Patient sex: M
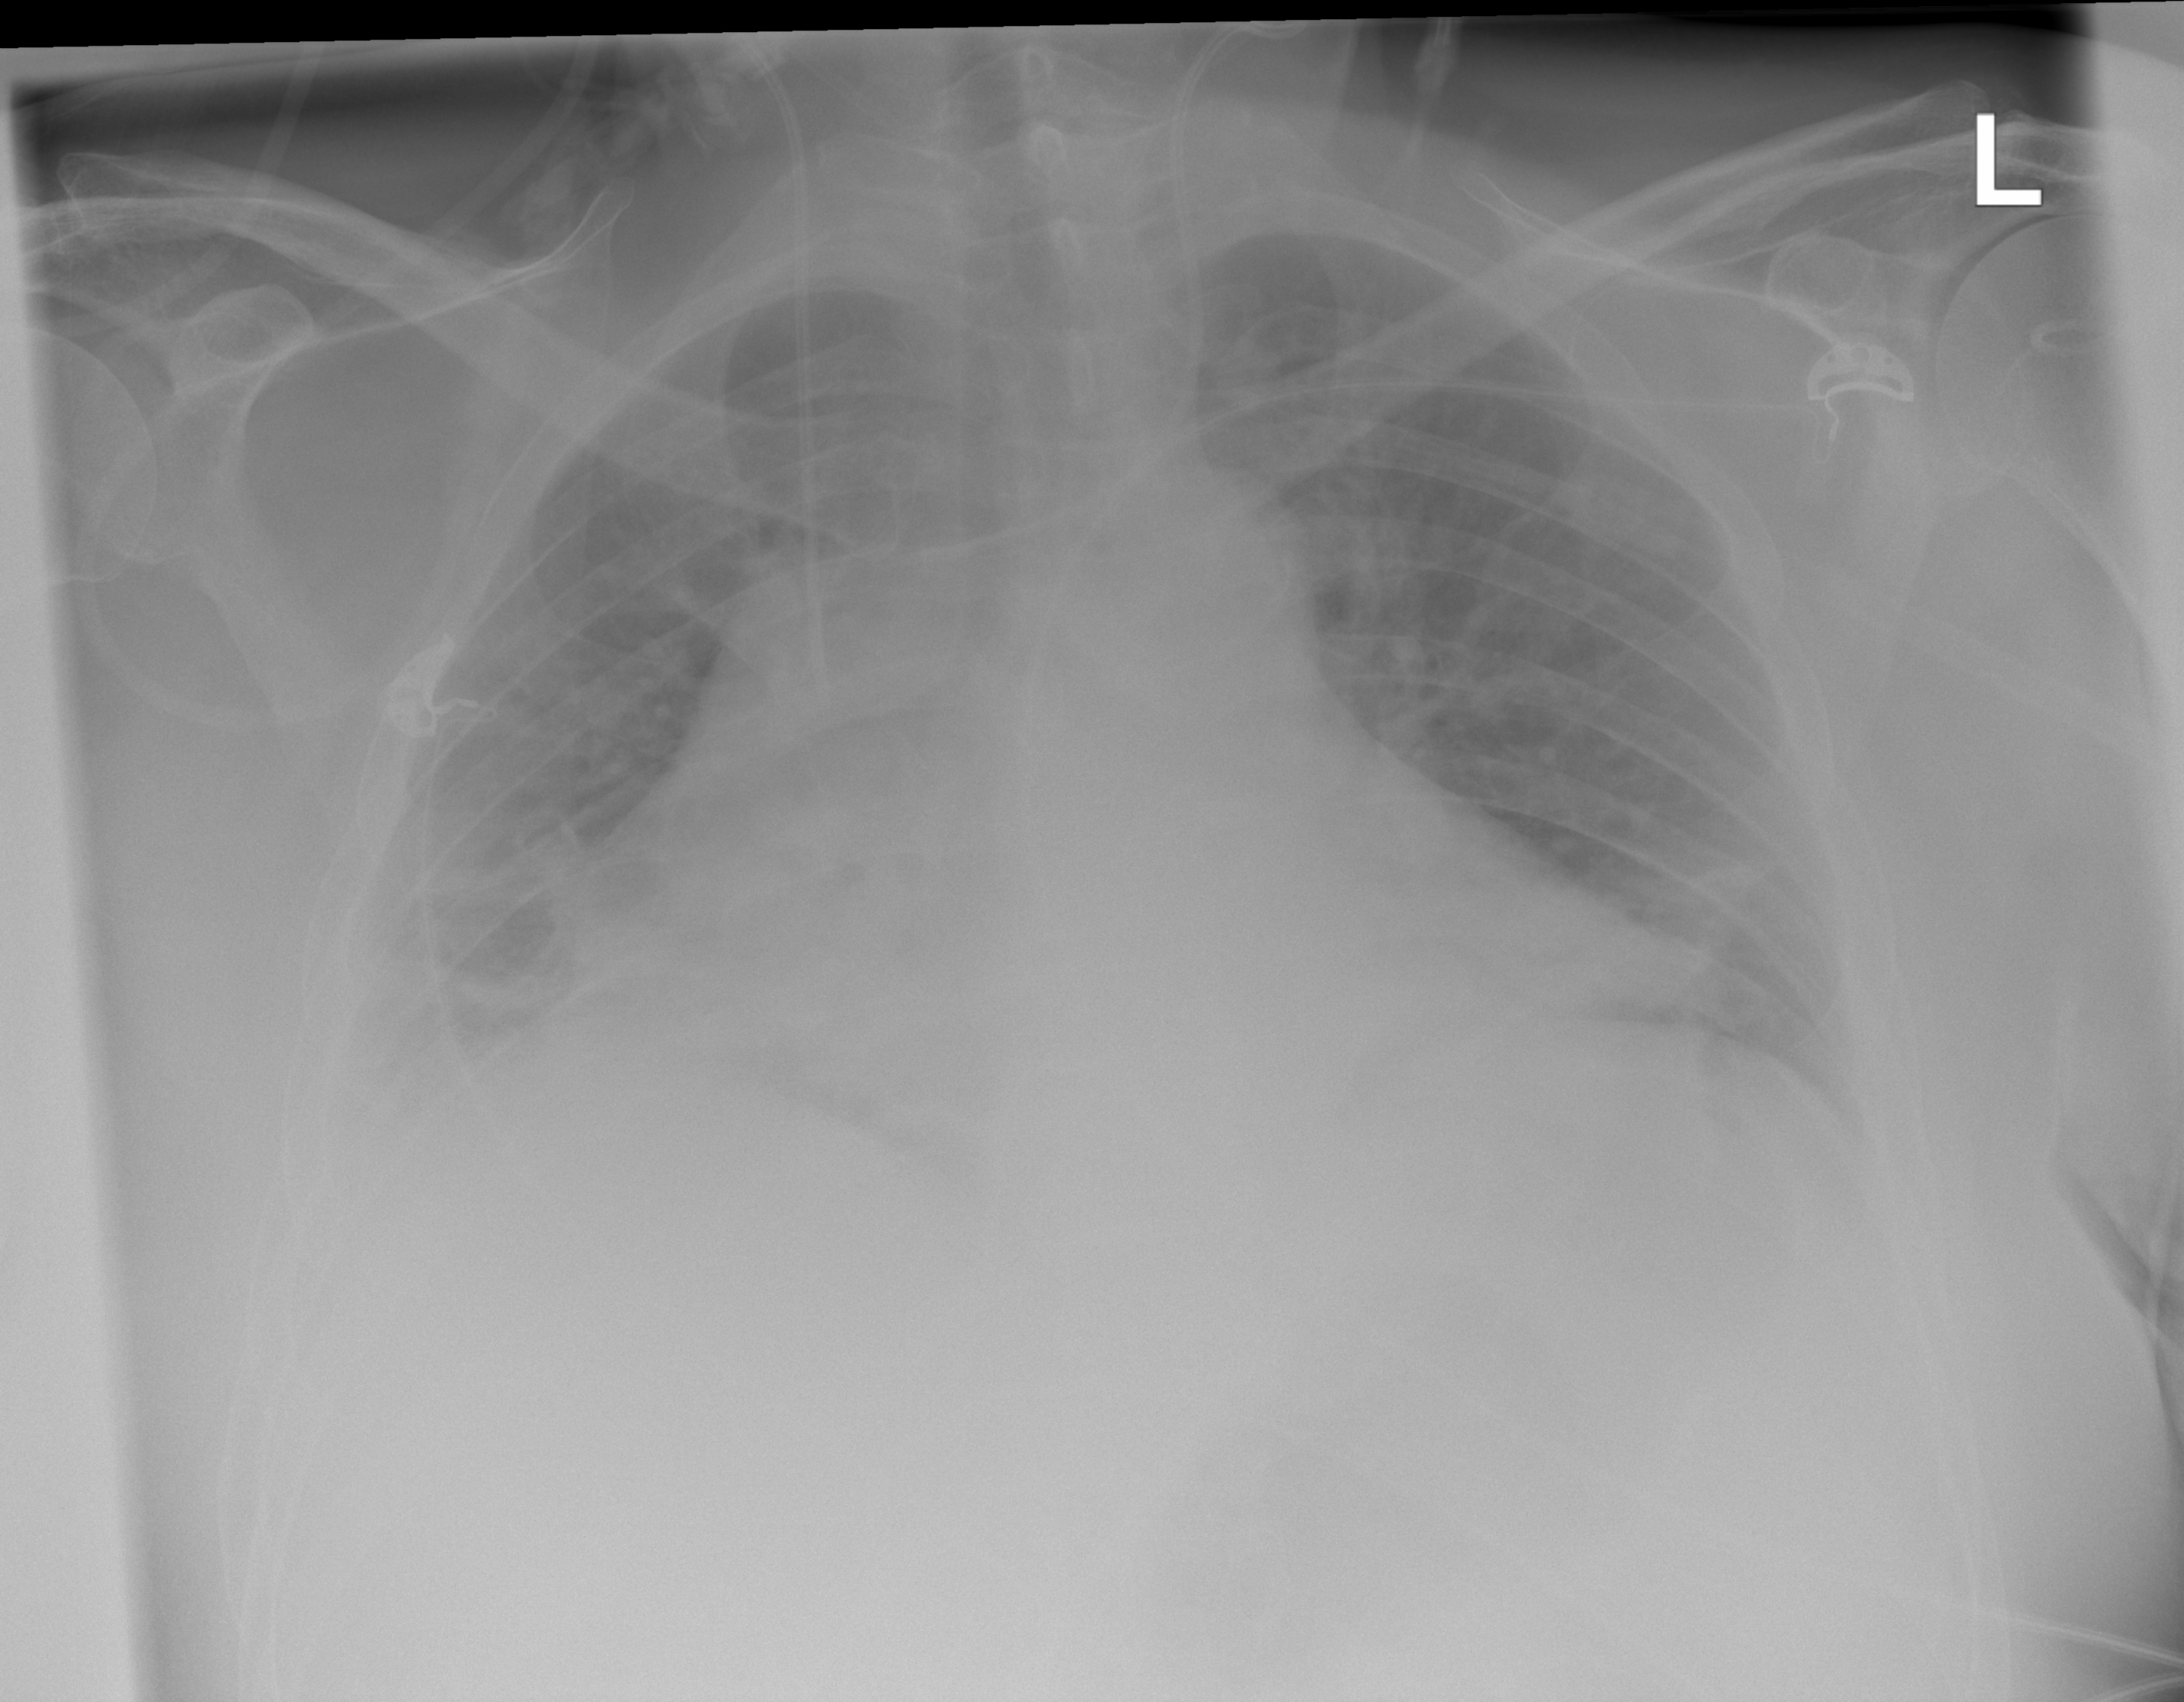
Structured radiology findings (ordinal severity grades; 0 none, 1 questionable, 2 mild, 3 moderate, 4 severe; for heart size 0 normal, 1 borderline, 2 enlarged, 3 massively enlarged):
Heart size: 2
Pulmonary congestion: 2
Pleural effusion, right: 2
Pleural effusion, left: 1
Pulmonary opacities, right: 2
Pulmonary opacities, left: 0
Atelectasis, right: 2
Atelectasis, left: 2